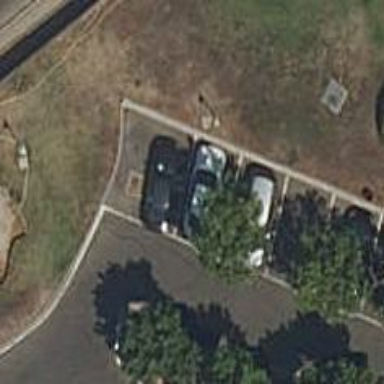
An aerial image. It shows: Parking space designated for disabled individuals.